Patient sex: F
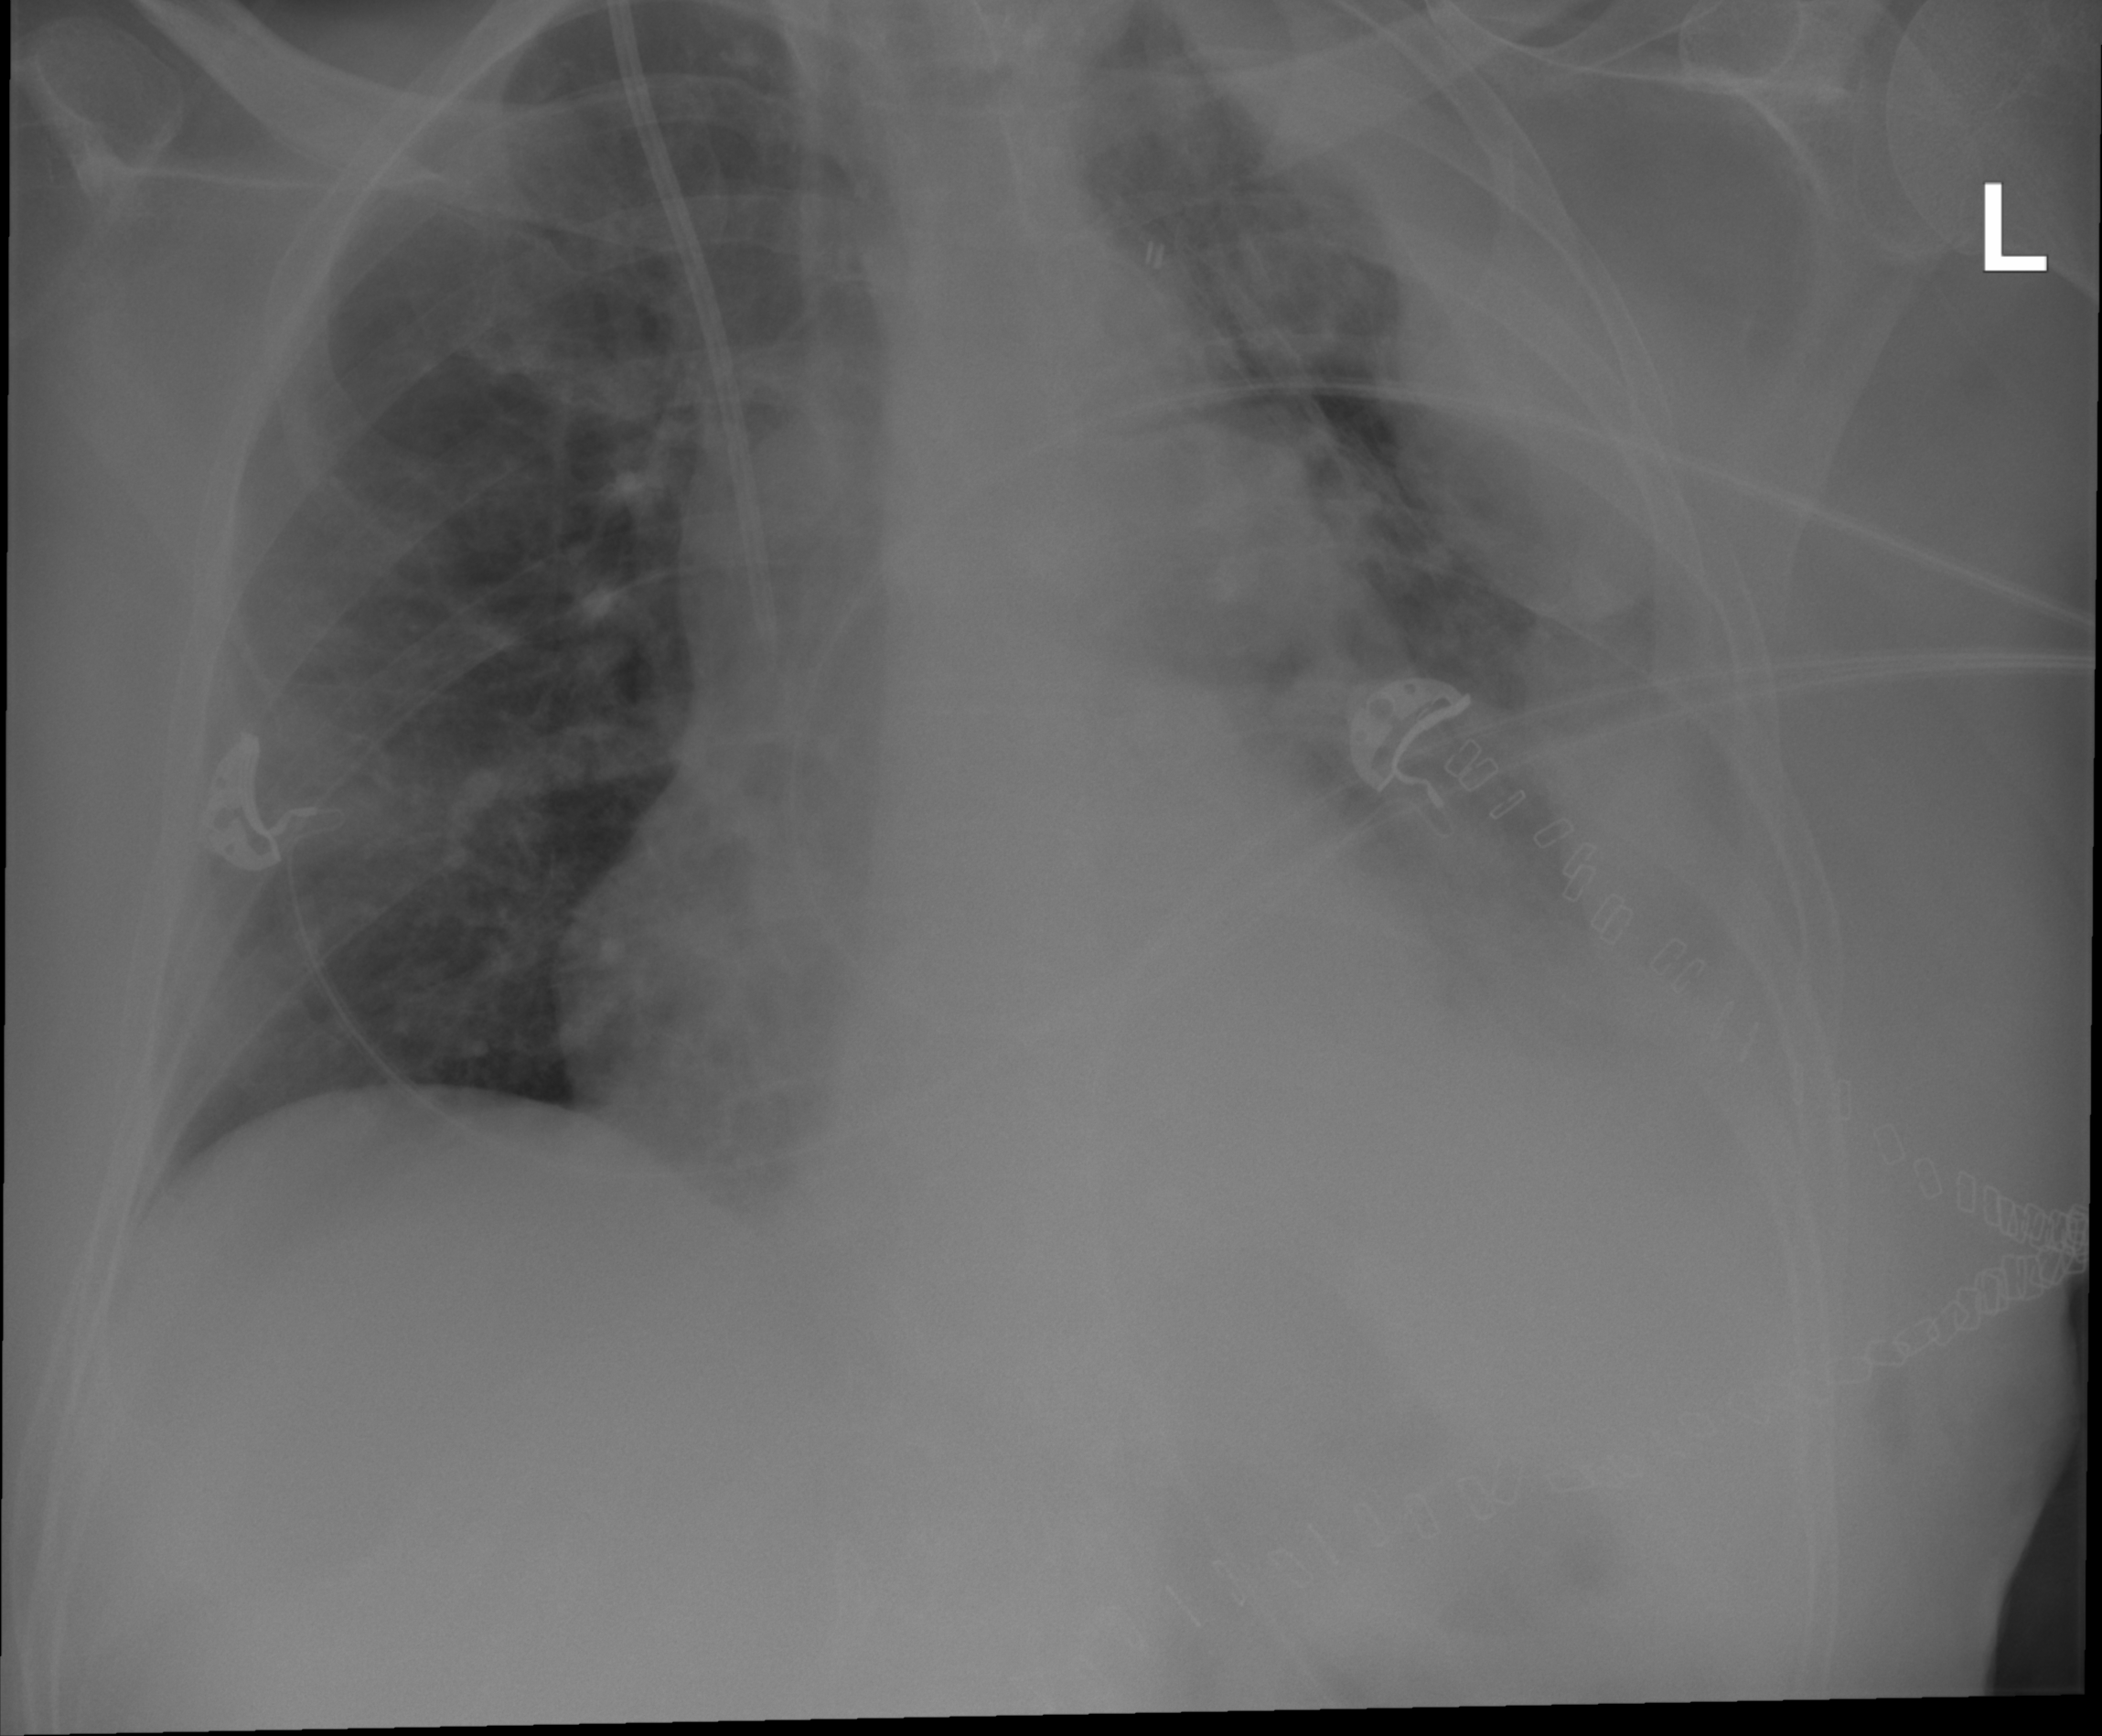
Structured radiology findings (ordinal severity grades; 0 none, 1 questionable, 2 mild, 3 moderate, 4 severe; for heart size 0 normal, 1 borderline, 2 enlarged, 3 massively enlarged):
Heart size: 2
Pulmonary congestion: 2
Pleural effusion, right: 2
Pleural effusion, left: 3
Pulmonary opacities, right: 2
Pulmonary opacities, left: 2
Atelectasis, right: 0
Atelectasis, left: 2